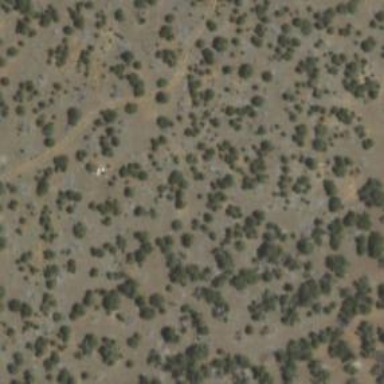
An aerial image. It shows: Patch of scrub vegetation.